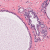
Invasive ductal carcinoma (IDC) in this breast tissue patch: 0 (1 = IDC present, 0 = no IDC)